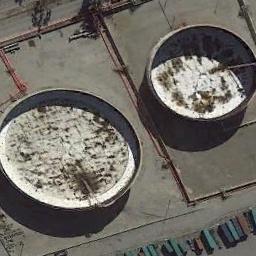
Label: storage tanks